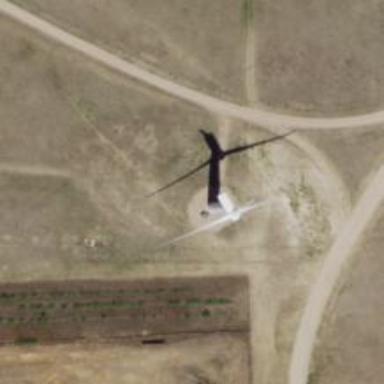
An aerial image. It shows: Wind power generator employing wind turbines.